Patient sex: M
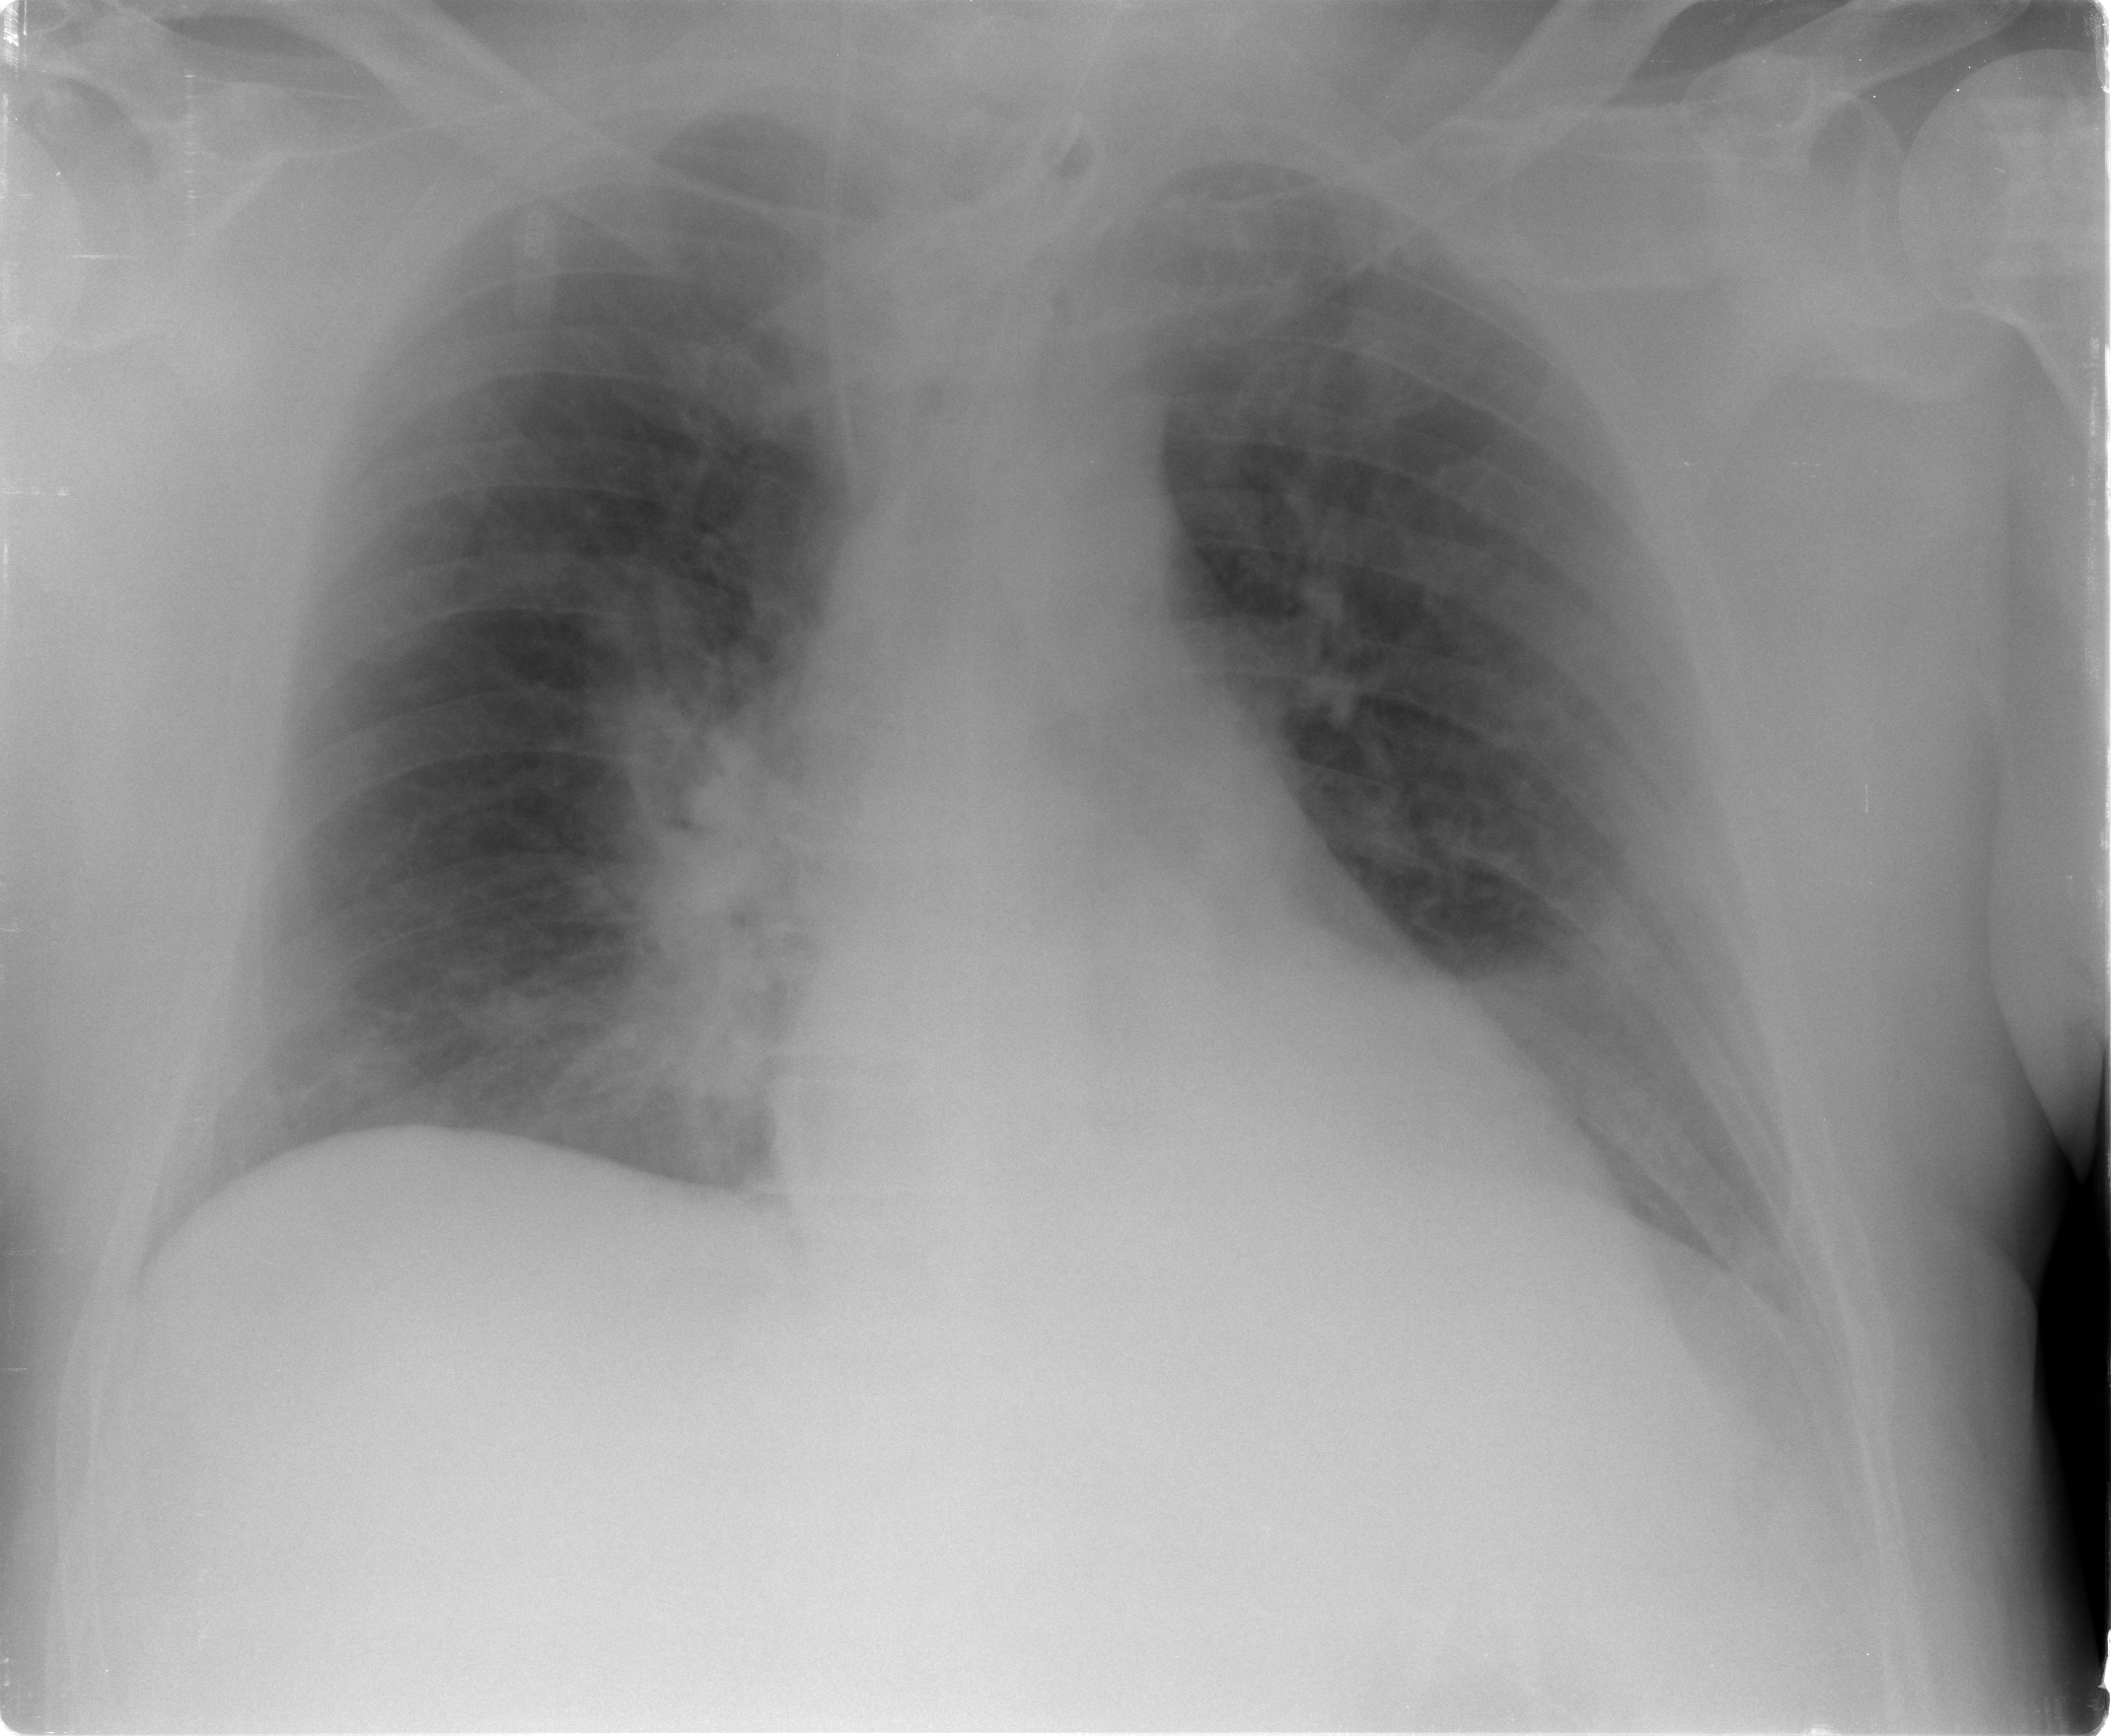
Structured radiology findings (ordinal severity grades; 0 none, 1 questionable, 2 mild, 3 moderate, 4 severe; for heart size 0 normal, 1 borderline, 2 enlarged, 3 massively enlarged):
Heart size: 0
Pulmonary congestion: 2
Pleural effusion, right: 0
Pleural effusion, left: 1
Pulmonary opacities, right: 0
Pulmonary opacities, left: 0
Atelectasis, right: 2
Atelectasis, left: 2